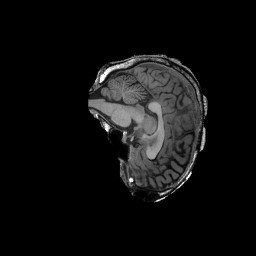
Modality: T1w
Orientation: sagittal
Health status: ill
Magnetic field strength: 3 T